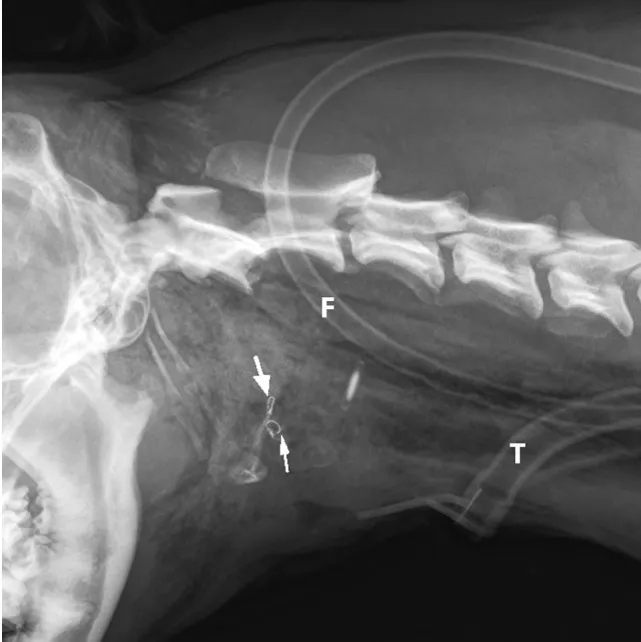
Postoperative latero-lateral neck radiograph is showing the bilateral intraosseous wire fixation of the thyrohyoid bone fracture (arrows), feeding tube (F), and tracheostomy tube (T).
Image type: radiology (x_ray)